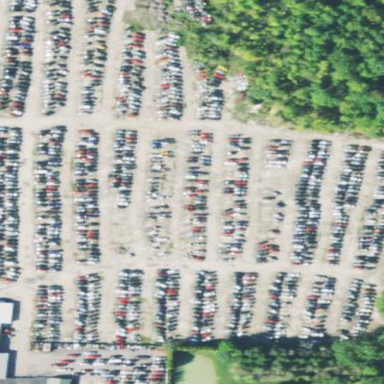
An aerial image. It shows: Industrial area designated as scrap yard.